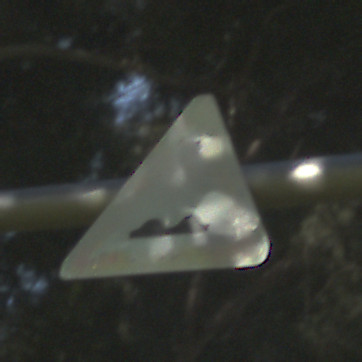
Verkehrszeichen: UnebeneFahrbahn
Umgebung: Outdoor, Nature
Tageszeit: MorningAfternoon
Wetter: Clear
Licht: Natural
Jahreszeit: NotSpecified
Kontrast: HighContrast